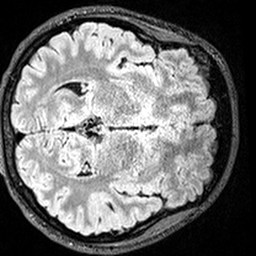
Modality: FLAIR
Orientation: axial
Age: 21
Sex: female
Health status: healthy
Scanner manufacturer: siemens
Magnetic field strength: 3 T
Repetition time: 5 s
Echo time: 0.388 s